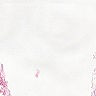
Metastatic tissue present: no